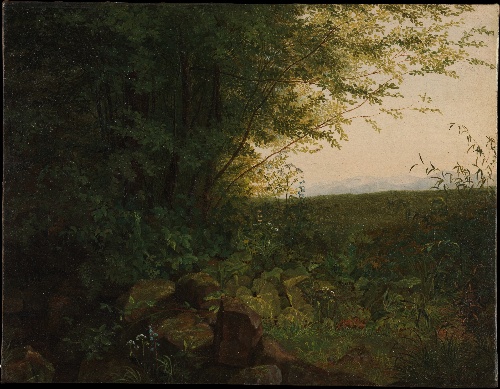
Title: At the Edge of the Forest
Artist: August Heinrich
Artist bio: German, Dresden 1794–1822 Innsbruck
Date: ca. 1820
Object type: Painting
Classification: Paintings
Medium: Oil on canvas
Dimensions: 10 3/4 x 12 3/4 in. (27.3 x 32.4 cm)
Department: European Paintings
Credit line: Catharine Lorillard Wolfe Collection, Wolfe Fund; and Wolfe Fund and Gift of Frederick Loeser, by exchange, 2008
Accession year: 2008
Repository: Metropolitan Museum of Art, New York, NY
Tags: Forests|Landscapes